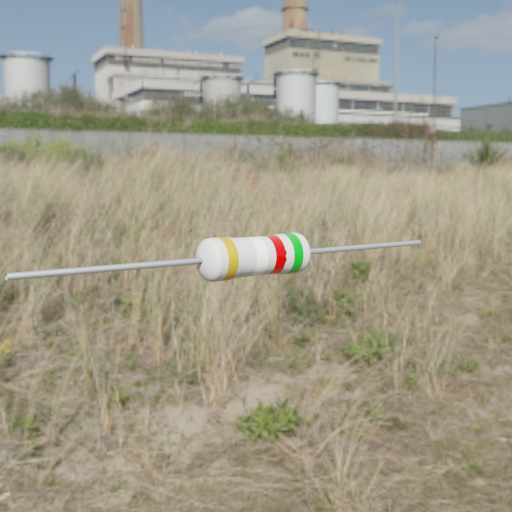
Resistor colour bands (in order): gold, white, red, green